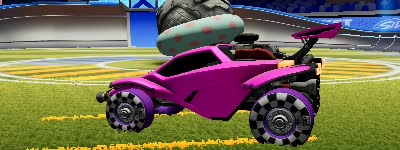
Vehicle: octane